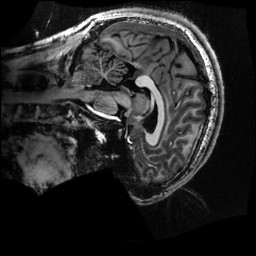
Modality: MP2RAGE
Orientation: sagittal
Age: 20
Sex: male
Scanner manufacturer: siemens
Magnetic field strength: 6.98 T
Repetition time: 6 s
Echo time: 0.00283 s